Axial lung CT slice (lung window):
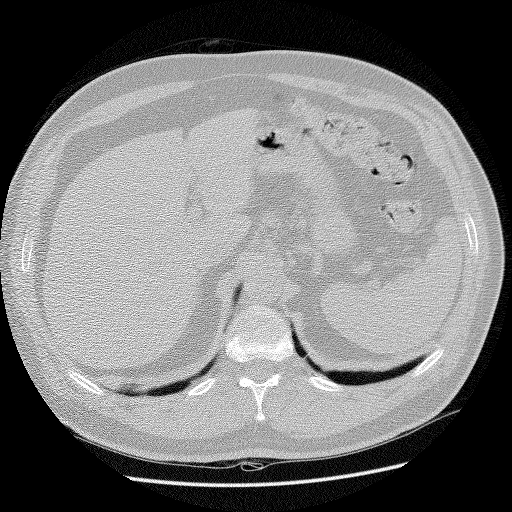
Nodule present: no